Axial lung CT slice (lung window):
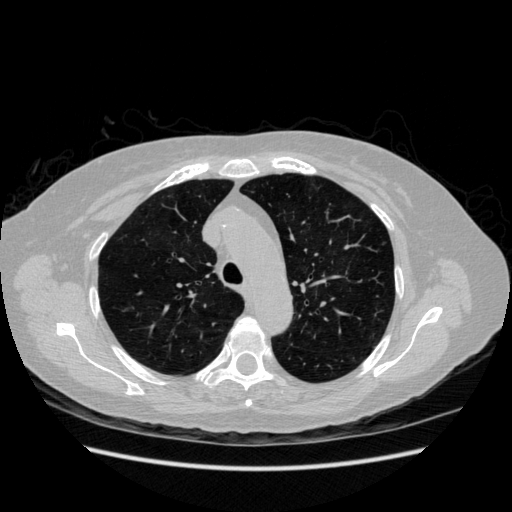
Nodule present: no